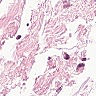
Metastatic tissue present: no